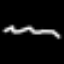
Label: squiggle